Field crop: tomato
Growth stage: 2
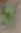
Species: solanum